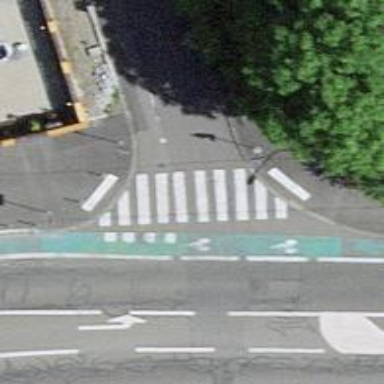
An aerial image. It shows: Road with "give way" sign.